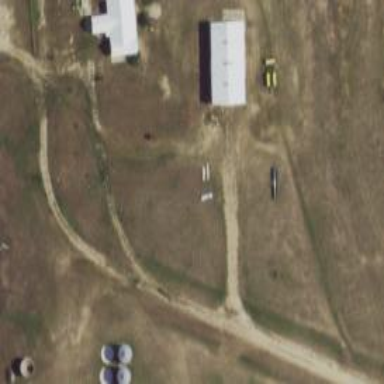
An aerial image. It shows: Farmyard area.